Question:
I want change color of this view. I want tabbar more button view color same as app color,not white. how it is possible.
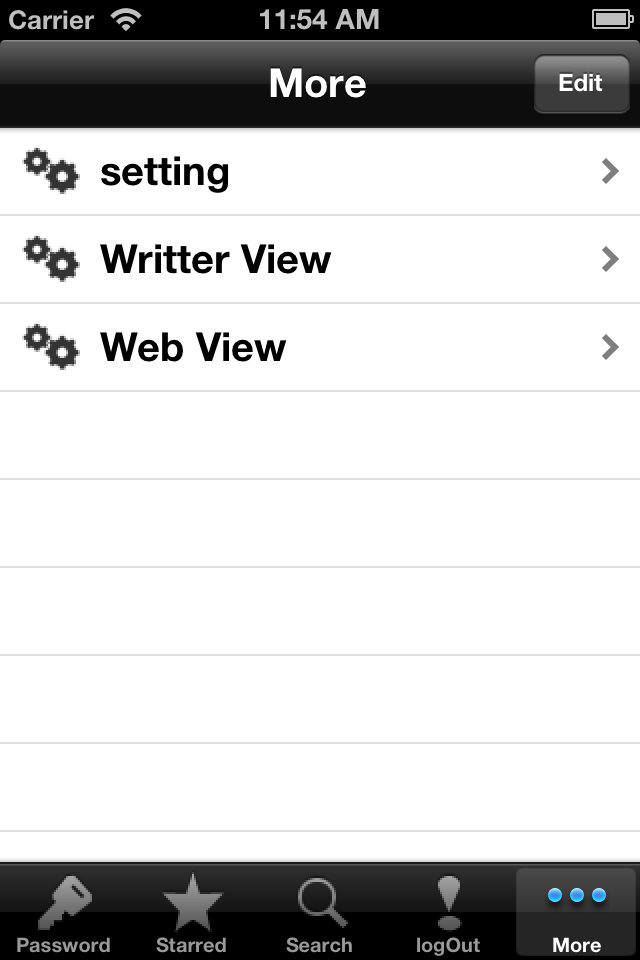
Answer: Fo this you have to customize 'moreNavigationController'. One solution is to subclass your 'UITabBarController' and add following on '- (void)viewDidLoad' method.
'''
- (void)viewDidLoad
{
[super viewDidLoad];
// Do any additional setup after loading the view.
UINavigationController *moreController = self.moreNavigationController;
//if u want to custamize navigationBar u can customize
//moreController.navigationBar
if ([moreController.topViewController.view isKindOfClass:[UITableView class]]) {
//Custamize your tableview here
UITableView *tableView = (UITableView *)moreController.topViewController.view;
//Change the color of tableView
[tableView setBackgroundColor:[UIColor redColor]];
moreController.topViewController.view = tableView;
}
}
'''
I hope this helps you
to customize the 'tabBarItem' you can follow other answers.